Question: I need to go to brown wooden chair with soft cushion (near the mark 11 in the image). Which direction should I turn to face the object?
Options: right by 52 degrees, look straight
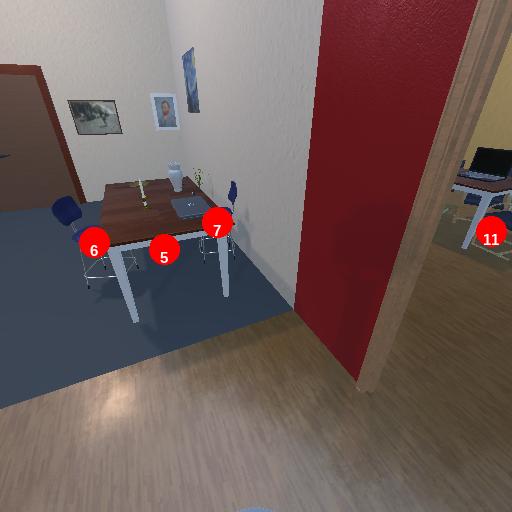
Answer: right by 52 degrees